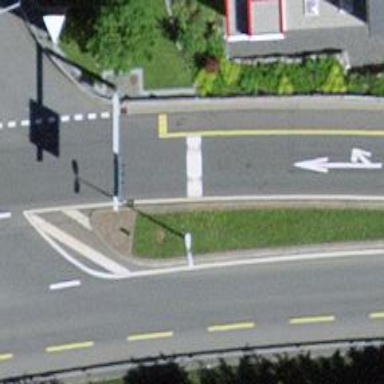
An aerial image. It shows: Road with traffic signals.